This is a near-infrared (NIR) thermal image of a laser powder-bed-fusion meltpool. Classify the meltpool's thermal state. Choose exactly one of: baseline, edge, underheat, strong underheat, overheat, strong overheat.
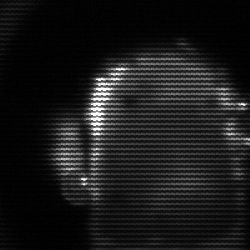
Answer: baseline